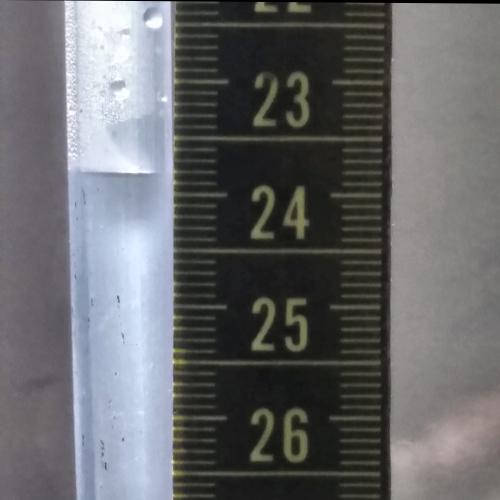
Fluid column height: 23.8 cm